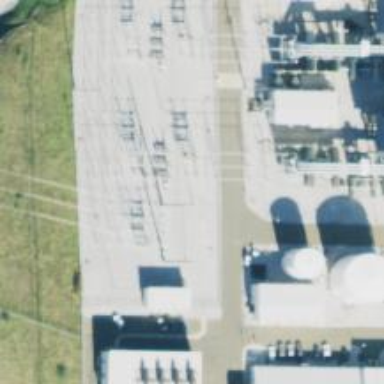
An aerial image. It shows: Switch used for power control.